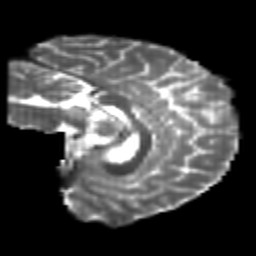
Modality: T2w
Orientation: sagittal
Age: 22
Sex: female
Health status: healthy
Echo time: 0.074 s